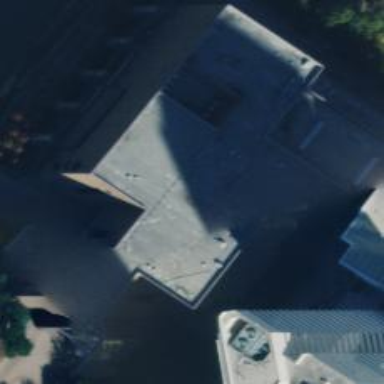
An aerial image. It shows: Theatre building.